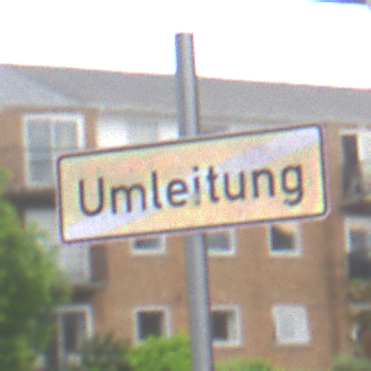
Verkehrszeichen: EndeDerUmleitungsankuendigung
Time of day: MorningAfternoon
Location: Outdoor (Urban)
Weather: Overcast
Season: NotSpecified
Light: Natural